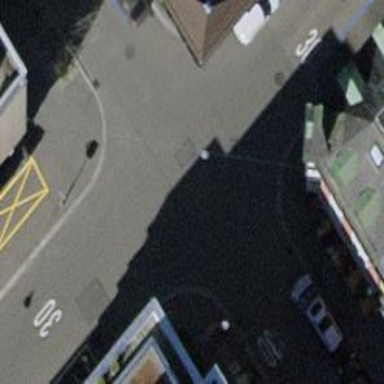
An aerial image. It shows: Residential road with asphalt surface. Both sides have sidewalks.